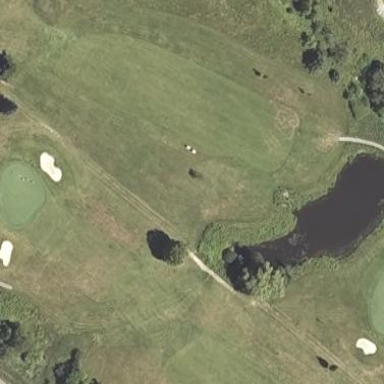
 part of golf course fairway. It is used for the sport of golf."